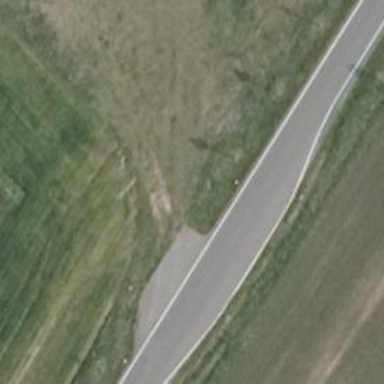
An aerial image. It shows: Passing place on the road.